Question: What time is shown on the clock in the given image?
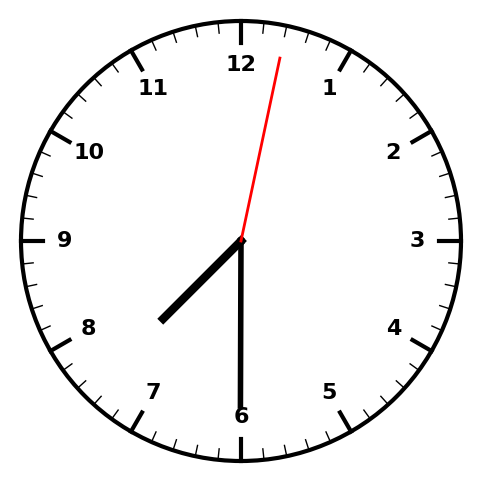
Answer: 07:30:02